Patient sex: F
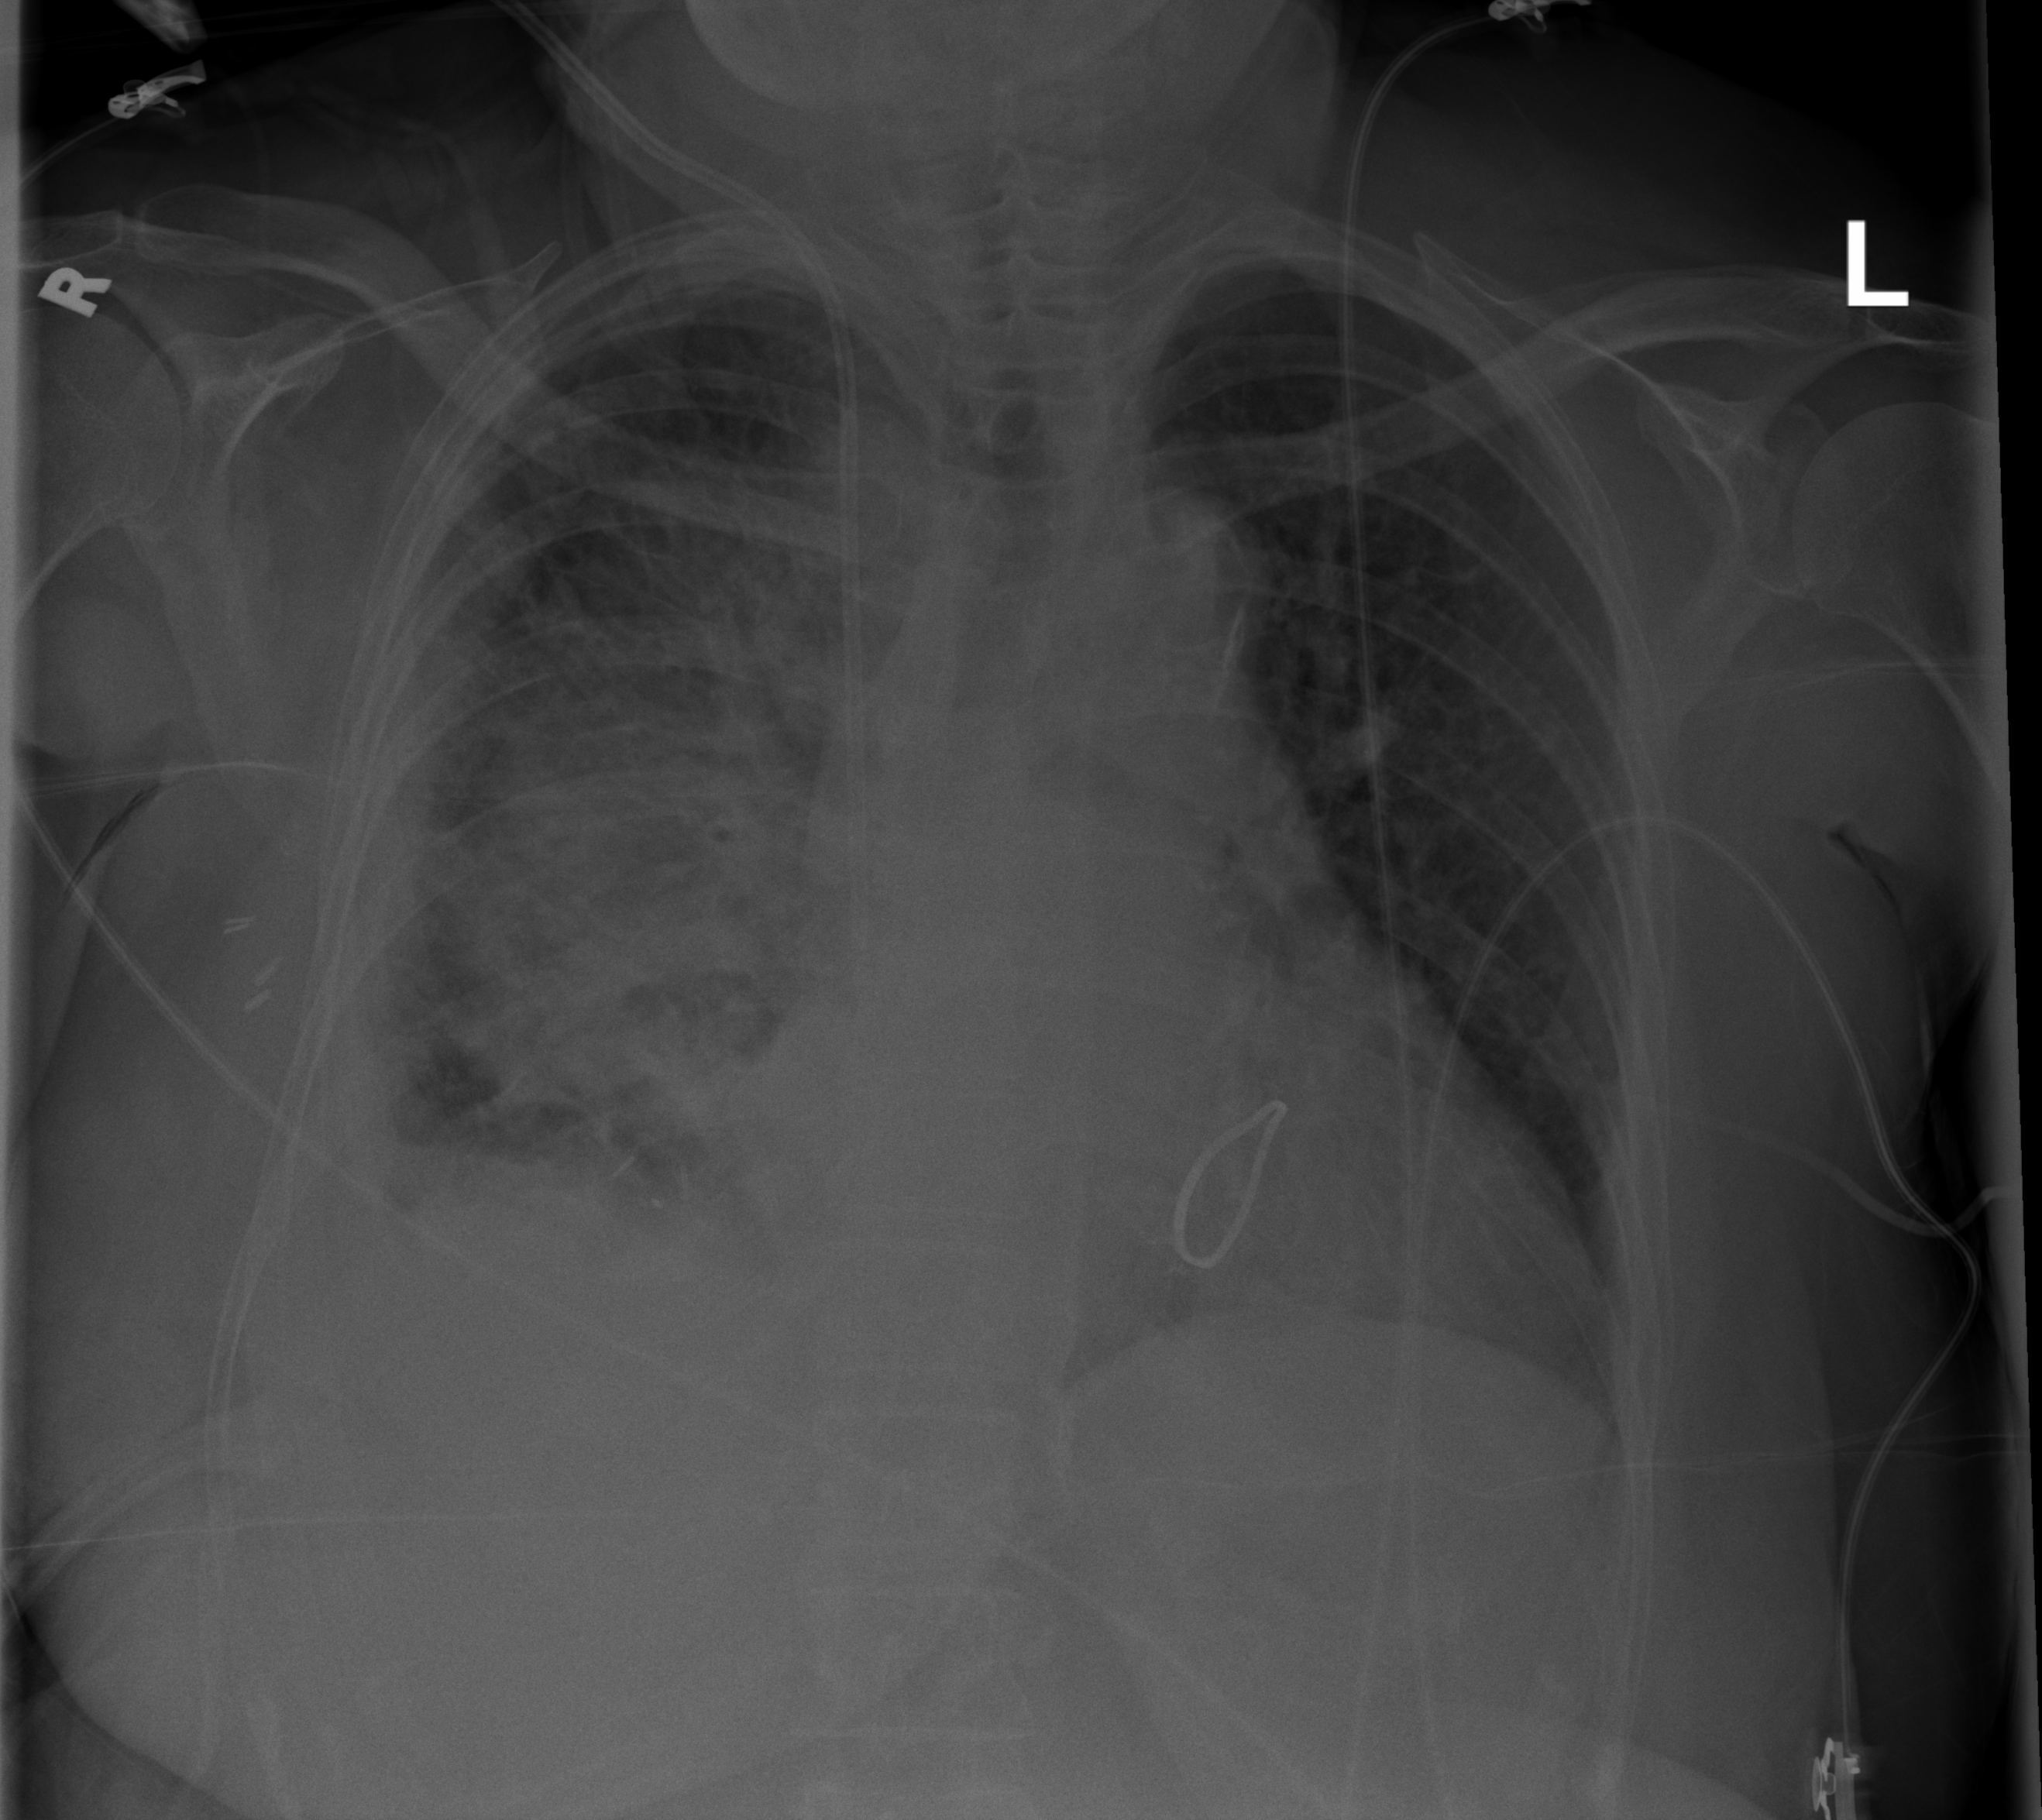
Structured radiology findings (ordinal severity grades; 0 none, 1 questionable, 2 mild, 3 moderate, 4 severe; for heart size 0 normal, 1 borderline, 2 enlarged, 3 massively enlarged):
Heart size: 2
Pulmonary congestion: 1
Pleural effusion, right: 2
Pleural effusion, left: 2
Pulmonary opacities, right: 3
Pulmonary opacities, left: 0
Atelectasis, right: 3
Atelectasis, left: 2